Question: I have a laptop with i5 configuration and I have a PC with Intel Q33 motherboard and core2Deo. In my i5 its work fine but in Q33 first give me OpenGL error but I upgraded the graphic driver and the problem solved. But in my PC when I start a genymotion device it start with white screen and dost allow any thing to touch...
I have done following solution
- - -
so it no issue with installation of the genymostion but still i gatting white screen ...

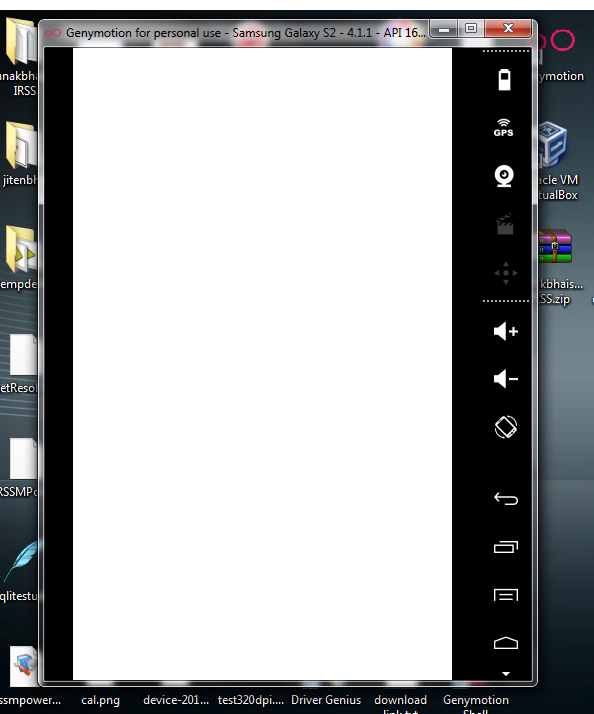
Answer: Upgrade your OpenGL Version to 2.0 or higher.
Please Check Requirement of Genymotion and check your system configuration.